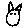
Label: cat